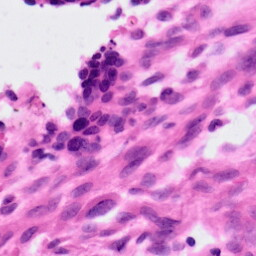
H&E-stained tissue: Ovarian